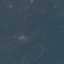
Label: Forest